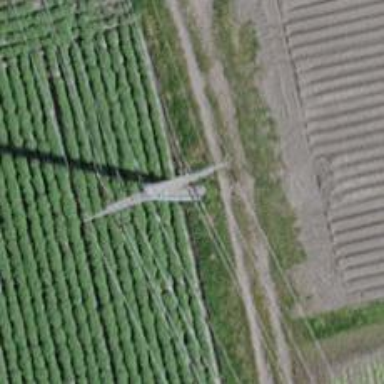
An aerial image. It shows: Concrete power pole.